Interaction volume radius: 5 \u00c5
Interaction volume height: 20 \u00c5
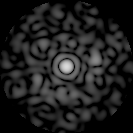
Disorder parameter: 0.8354